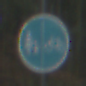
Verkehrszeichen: GetrennterRadUndGehwegRadwegRechts
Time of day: Midday
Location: Outdoor (Nature)
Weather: Overcast
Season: NotSpecified
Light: Natural